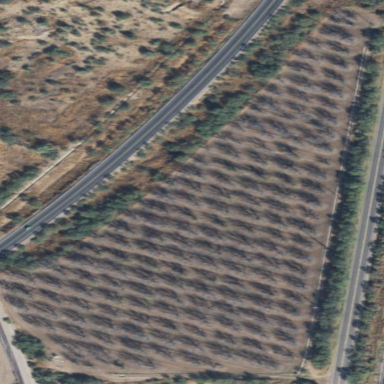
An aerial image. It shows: Orchard.